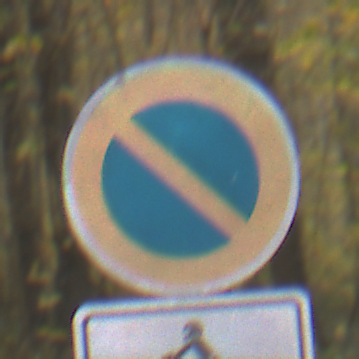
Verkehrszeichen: EingeschraenktesHalteverbot
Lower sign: HinweisDurchSinnbild18
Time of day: MorningAfternoon
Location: Outdoor (Nature)
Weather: Overcast
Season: Autumn
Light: Natural